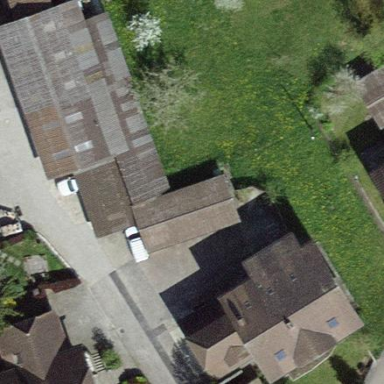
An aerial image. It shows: Garage building.